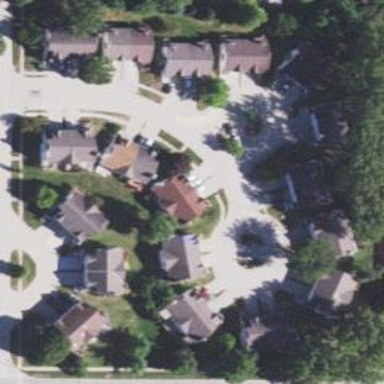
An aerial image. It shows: Residential area within neighborhood.